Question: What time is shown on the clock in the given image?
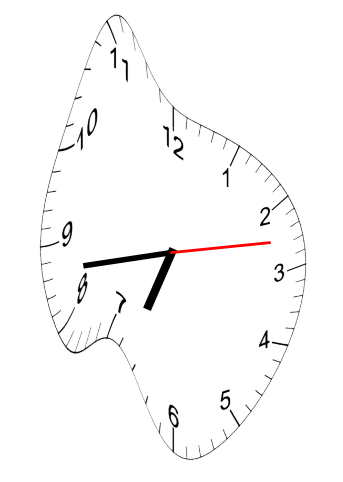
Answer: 06:43:13